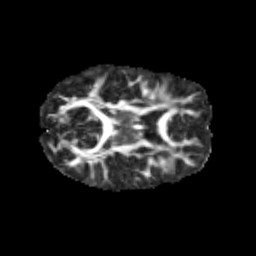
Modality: FA
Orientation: axial
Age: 10
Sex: female
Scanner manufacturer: siemens
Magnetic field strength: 3 T
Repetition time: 3.8 s
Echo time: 0.07 s